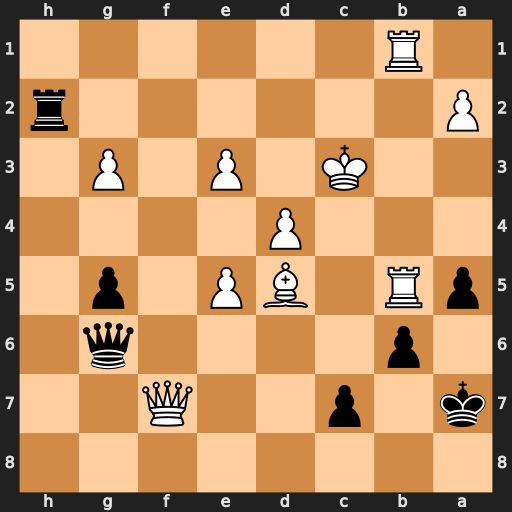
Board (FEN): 8/k1p2Q2/1p4q1/pR1BP1p1/3P4/2K1P1P1/P6r/1R6
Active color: b
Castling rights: -
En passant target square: -
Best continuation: Qc2#